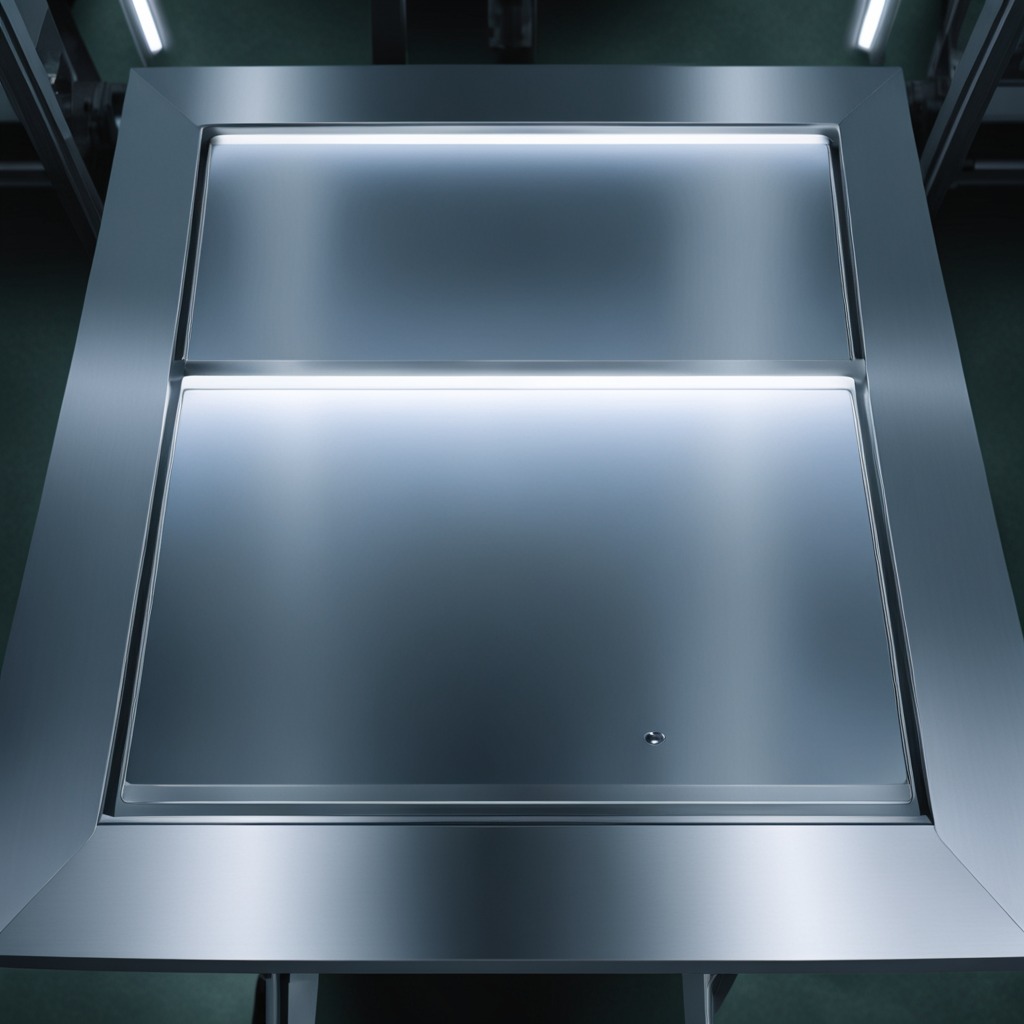
A metal screw is lying on the metal table in the machine shop under fluorescent lights.